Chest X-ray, PA view. Patient: 58 years old, sex M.
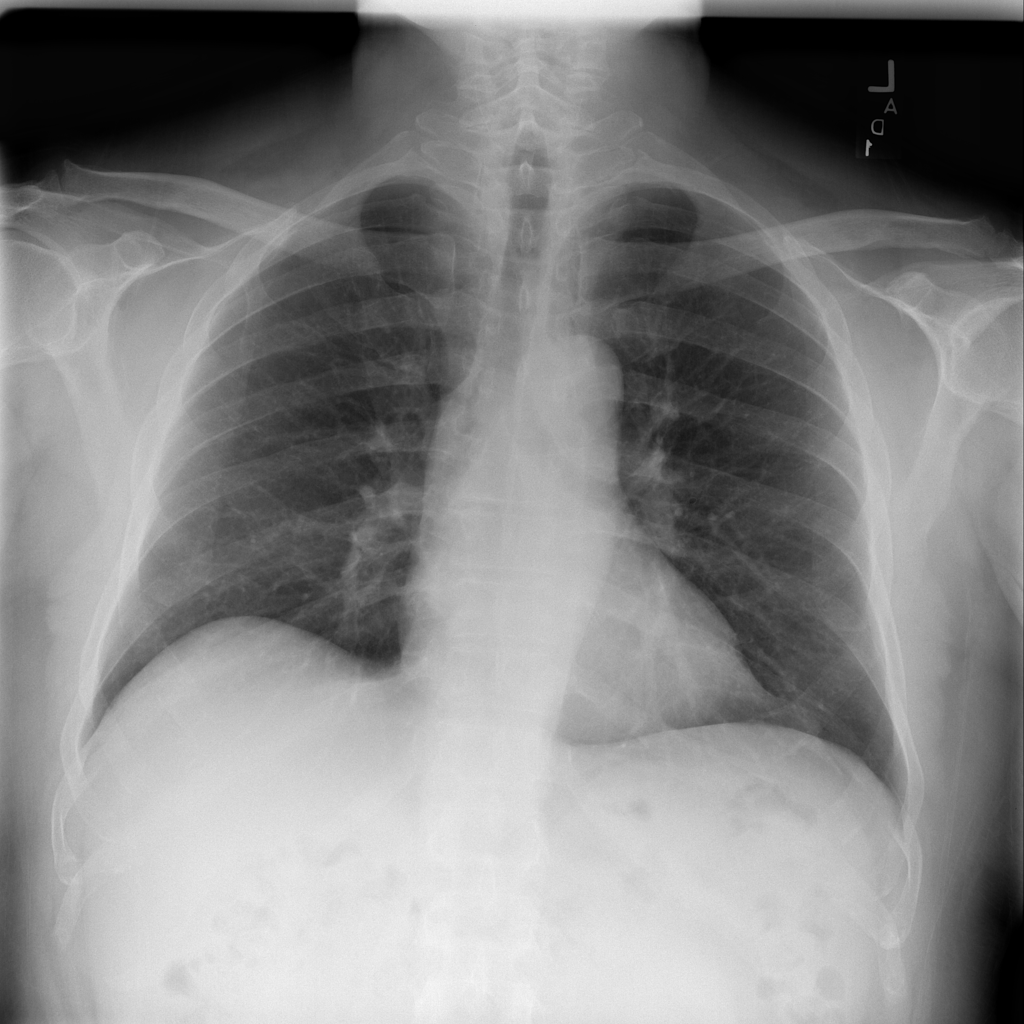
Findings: No Finding